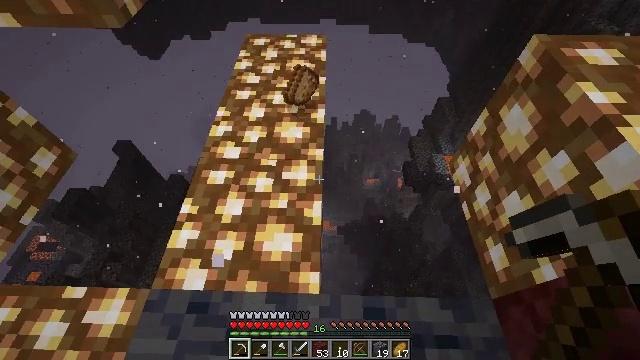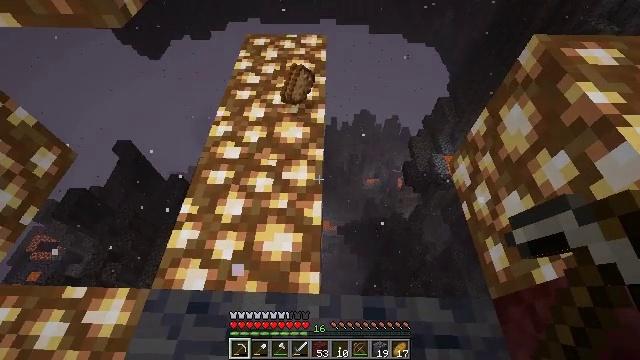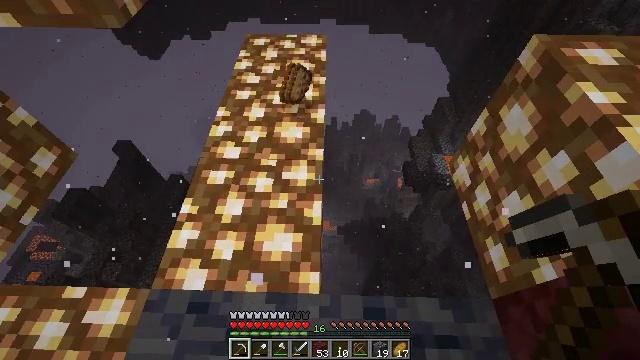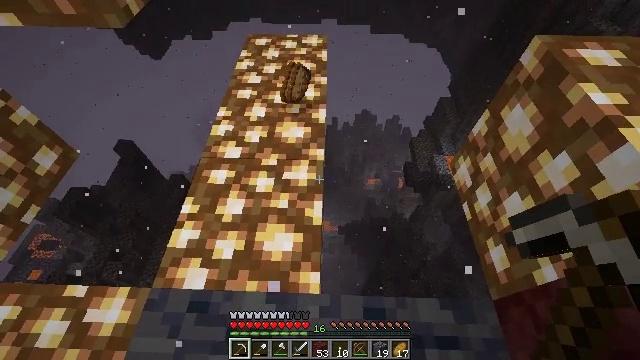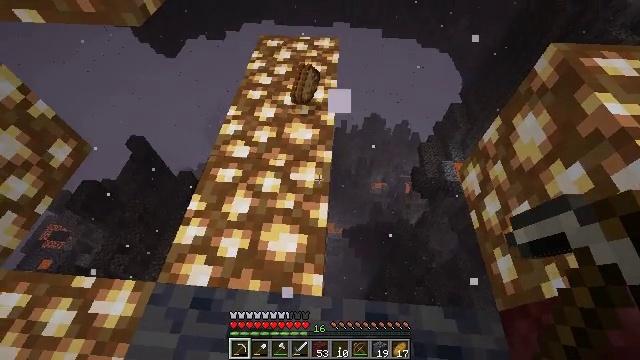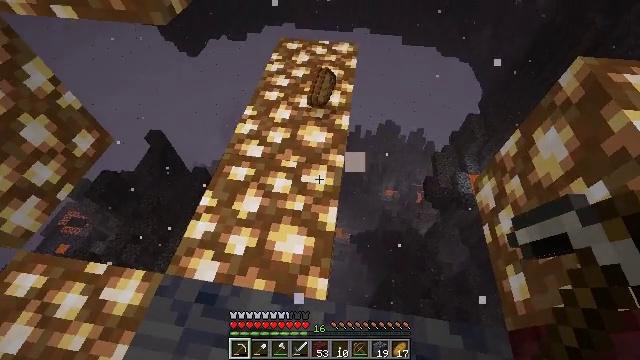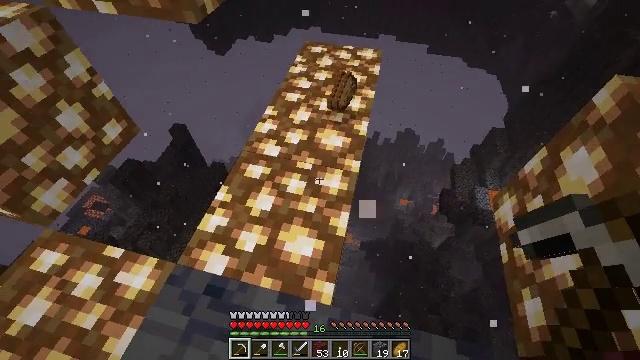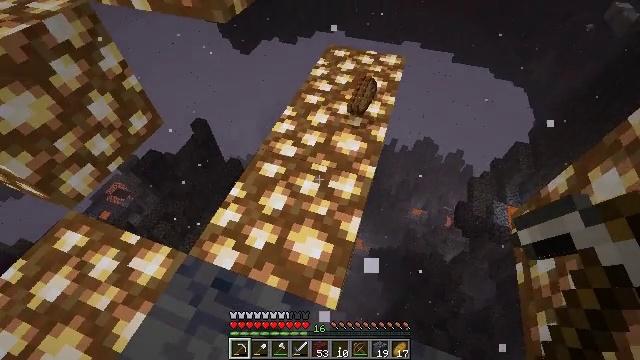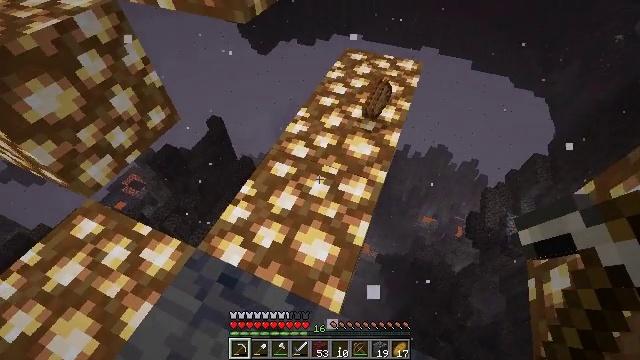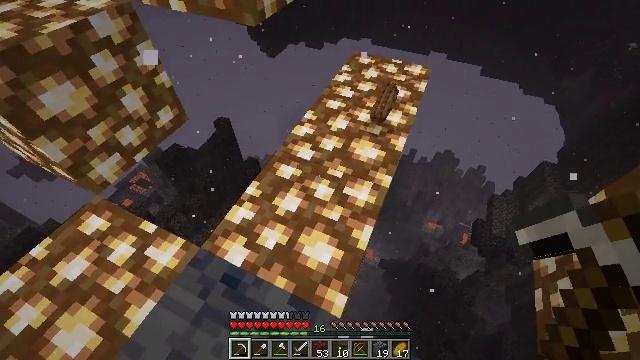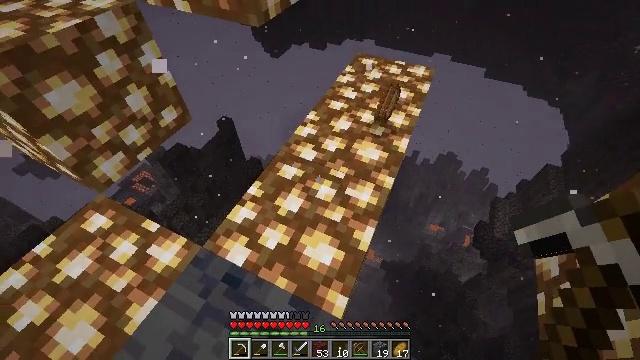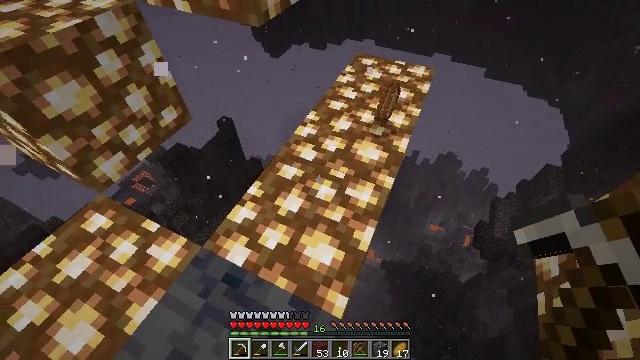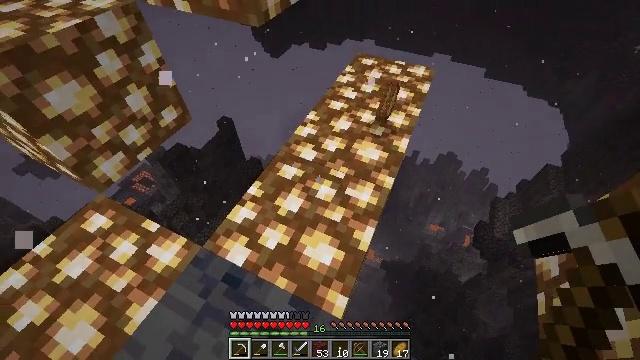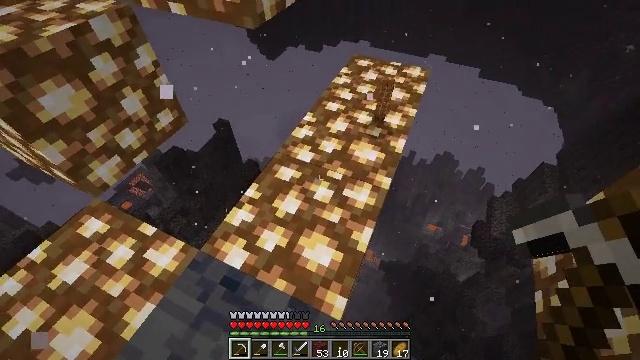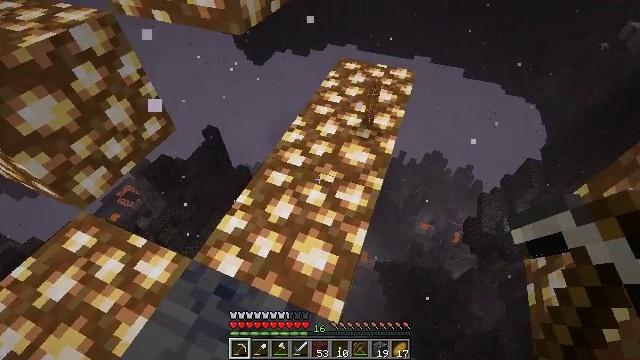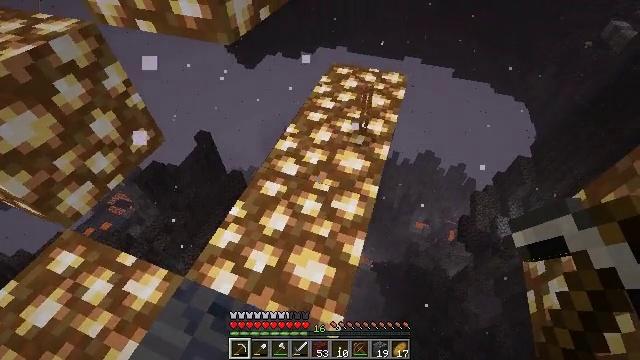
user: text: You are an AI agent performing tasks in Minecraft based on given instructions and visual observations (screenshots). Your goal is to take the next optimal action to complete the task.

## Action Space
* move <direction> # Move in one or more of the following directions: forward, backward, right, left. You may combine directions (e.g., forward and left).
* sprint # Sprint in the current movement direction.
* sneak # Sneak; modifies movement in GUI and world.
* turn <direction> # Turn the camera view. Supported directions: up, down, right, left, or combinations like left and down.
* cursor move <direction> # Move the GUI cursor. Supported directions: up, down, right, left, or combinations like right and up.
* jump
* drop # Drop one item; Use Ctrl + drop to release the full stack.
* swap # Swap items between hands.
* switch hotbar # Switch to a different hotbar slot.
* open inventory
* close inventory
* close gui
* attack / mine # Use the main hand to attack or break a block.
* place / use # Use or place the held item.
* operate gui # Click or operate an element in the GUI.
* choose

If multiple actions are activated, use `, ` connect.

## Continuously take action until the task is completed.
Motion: motion action
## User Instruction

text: Break the glowstone to gather its dust.
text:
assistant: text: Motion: no_op
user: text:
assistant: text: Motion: no_op
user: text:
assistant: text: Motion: no_op
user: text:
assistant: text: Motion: turn left
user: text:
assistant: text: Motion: turn left
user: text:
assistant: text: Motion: turn left
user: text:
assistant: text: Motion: turn left
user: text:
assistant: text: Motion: turn left
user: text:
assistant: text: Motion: turn left
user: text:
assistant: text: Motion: no_op
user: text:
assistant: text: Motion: no_op
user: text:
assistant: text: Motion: no_op
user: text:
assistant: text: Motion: no_op
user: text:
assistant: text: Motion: turn right
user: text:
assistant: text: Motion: move forward, turn right
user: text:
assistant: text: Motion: move forward
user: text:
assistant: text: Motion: move forward
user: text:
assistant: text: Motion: turn right
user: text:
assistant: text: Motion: turn right
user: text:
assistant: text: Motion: turn right
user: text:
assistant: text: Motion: no_op
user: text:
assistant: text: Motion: no_op
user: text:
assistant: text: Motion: no_op
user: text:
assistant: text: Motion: turn right
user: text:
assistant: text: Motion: turn right
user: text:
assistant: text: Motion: move forward
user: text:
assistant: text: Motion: move forward
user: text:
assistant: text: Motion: move forward
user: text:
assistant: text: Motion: no_op
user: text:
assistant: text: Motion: no_op